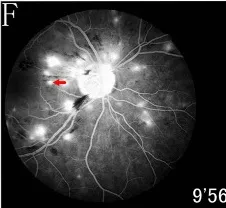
Fundus photograph, FFA and SD-OCT of the right eye. (C-F) FFA showed multifocal sites of patchy hyperfluorescence in the early phase, with leakage during the entire imaging process describing elschnig spots, and blockage from the cotton wool spots.
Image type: ophthalmic_imaging (ophthalmic_angiography)